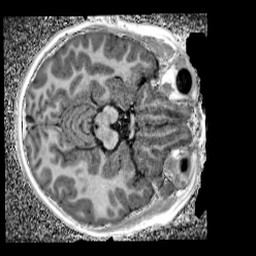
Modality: UNIT1_denoised
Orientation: axial
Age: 8
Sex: male
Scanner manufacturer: siemens
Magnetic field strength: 3 T
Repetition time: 4 s
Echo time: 0.00299 s